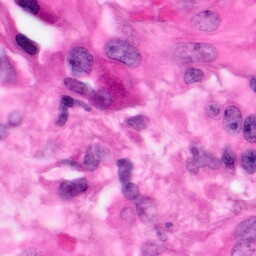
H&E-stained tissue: Pancreatic